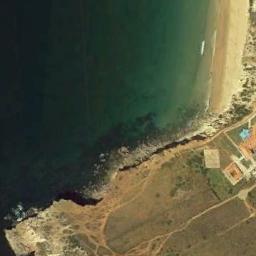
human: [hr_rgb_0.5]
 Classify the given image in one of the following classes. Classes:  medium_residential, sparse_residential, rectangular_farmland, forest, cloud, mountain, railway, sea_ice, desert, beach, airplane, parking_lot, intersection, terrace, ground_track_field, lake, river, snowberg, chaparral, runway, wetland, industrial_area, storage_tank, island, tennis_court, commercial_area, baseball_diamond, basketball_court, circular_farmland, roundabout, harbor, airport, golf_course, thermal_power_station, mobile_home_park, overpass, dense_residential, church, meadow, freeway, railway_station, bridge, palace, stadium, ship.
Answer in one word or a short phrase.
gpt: beach